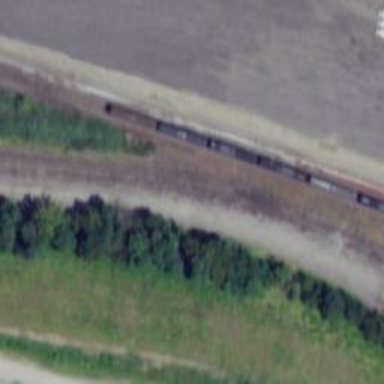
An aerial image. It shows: Abandoned railway yard.